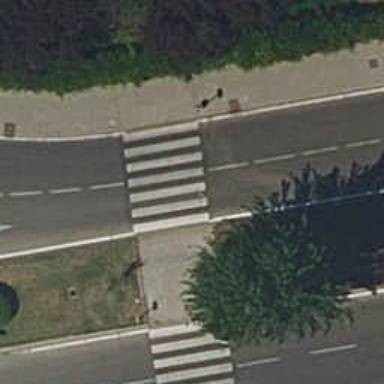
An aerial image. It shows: Kerb serving as barrier.